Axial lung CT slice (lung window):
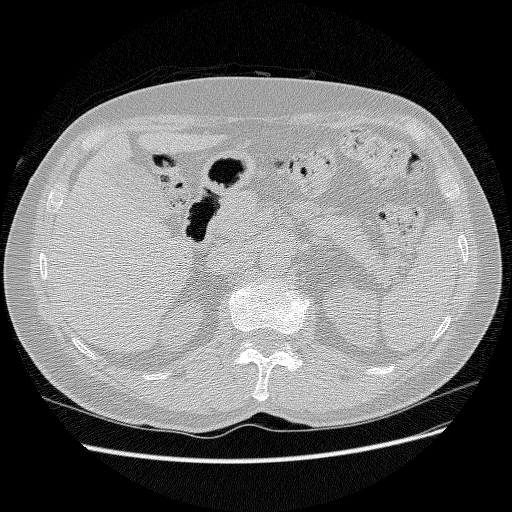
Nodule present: no